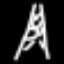
Label: The Eiffel Tower